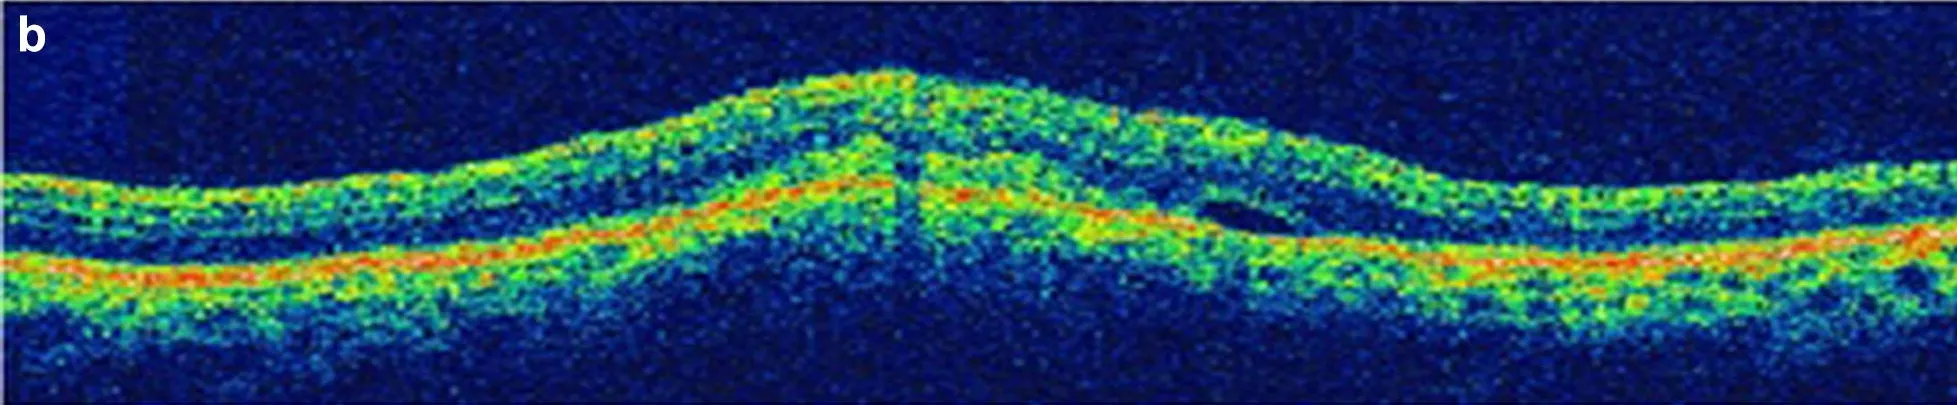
Left. Eye showing choroidal lesions causing elevation of the retinal pigment epithelium and subretinal fluid.
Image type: ophthalmic_imaging (oct)